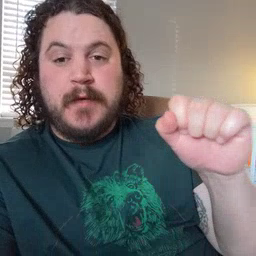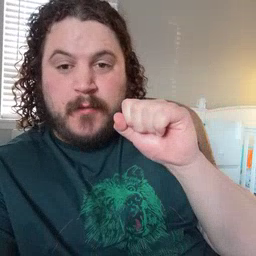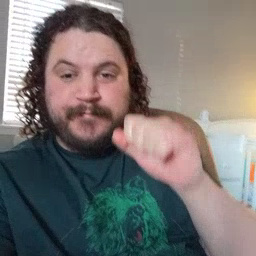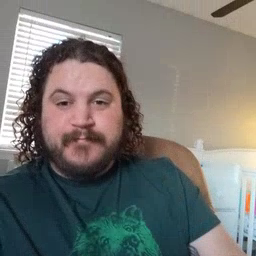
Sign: carrot